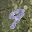
Label: 9